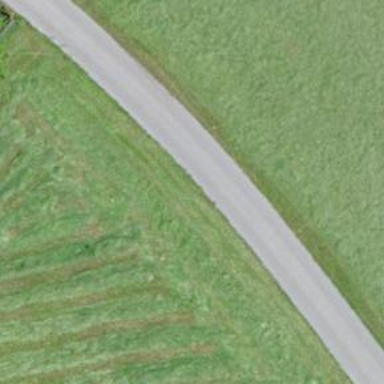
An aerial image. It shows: Paved service road with grade1 tracktype.